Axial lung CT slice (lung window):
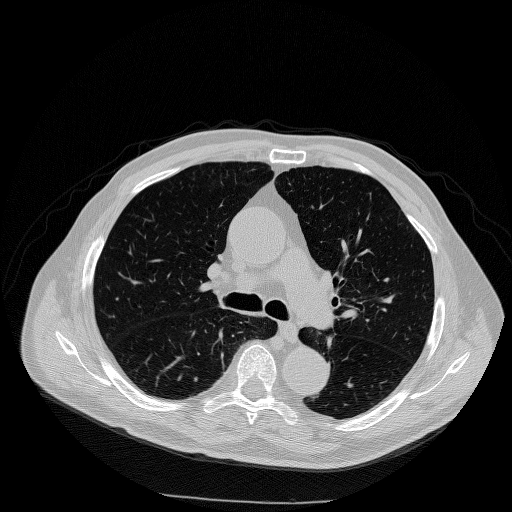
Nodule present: no